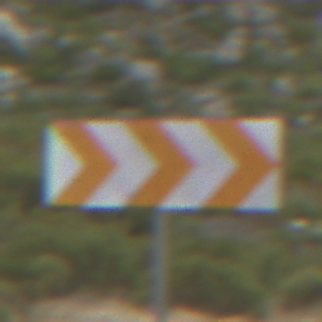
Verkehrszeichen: RichtungstafelnInKurvenGrossLinks
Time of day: Midday
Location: Outdoor (Nature)
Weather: Overcast
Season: NotSpecified
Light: Natural